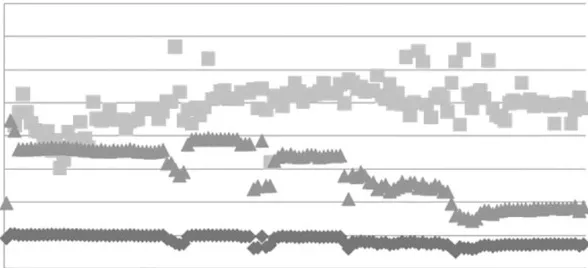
Extracorporeal membrane oxygenation circuit monitoring the entire
run. . There were no problems during the run with resistance to blood flow or
with the pump load conditions, which was evaluated as blood flow to the
rotation ratio. ML resistance - membrane lung resistance to blood flow;
BF/RR - blood flow to rotation ratio.
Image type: chart (chart)